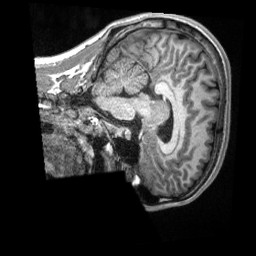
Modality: T1w
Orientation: sagittal
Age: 21
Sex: male
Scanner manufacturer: siemens
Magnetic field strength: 3 T
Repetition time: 2.3 s
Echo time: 0.00288 s